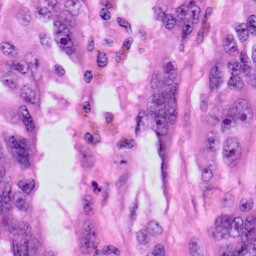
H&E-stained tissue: Skin